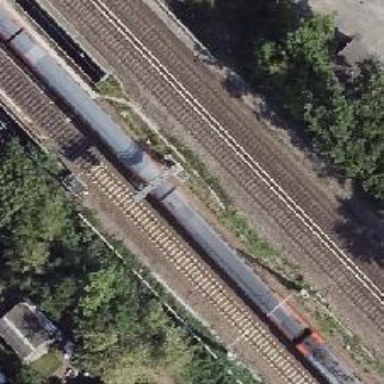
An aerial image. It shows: Railway signal.